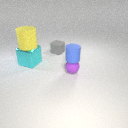
small purple rubber sphere below small blue rubber cylinder